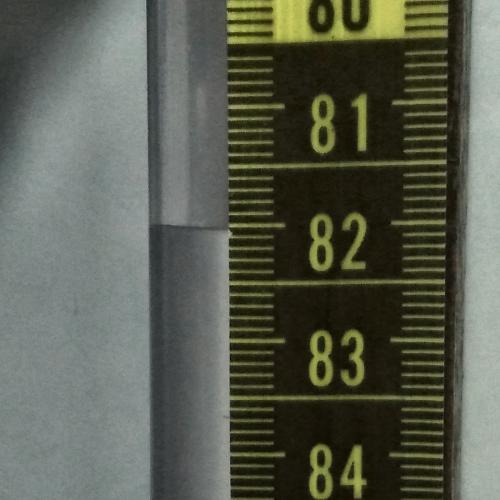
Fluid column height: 82.0 cm